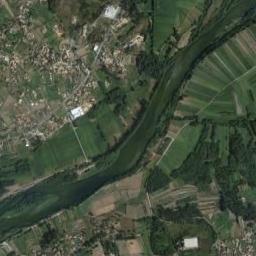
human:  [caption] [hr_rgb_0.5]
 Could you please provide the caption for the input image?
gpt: The dark green river is flanked by some fields and residential areas .

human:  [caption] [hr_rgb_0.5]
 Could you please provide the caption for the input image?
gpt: A curvy green river with small islands on both sides of the shore, Green and tan mixed fields, And a bustling city .

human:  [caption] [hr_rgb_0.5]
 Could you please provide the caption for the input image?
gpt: The river goes through farmland and houses .

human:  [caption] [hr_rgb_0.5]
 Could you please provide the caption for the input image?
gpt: The river is surrounded by trees .

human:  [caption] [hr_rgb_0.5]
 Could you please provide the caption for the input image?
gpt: There are many buildings and green farmlands near the river .